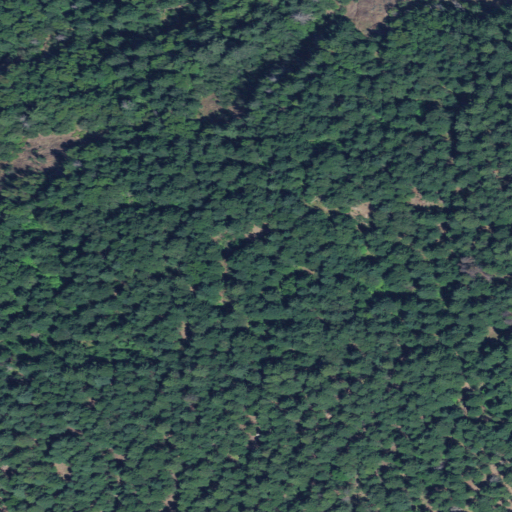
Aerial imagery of mountain in Oregon named Bear Mountain containing only evergreen forest